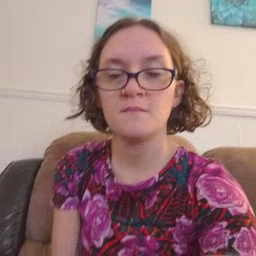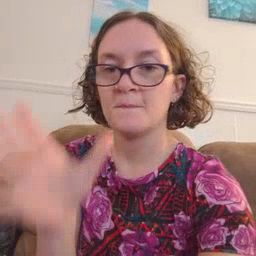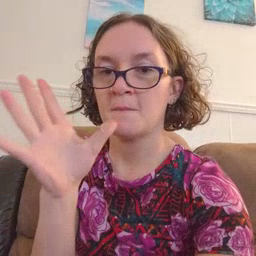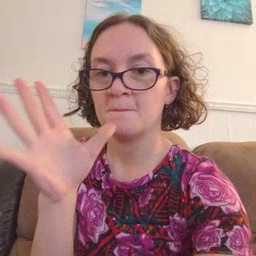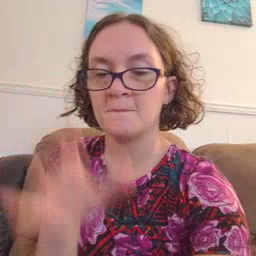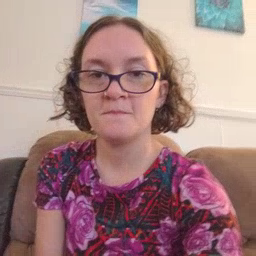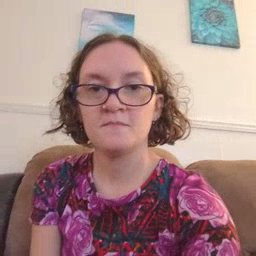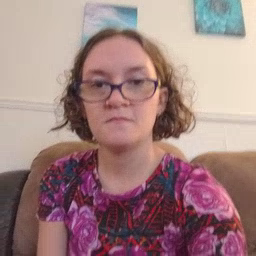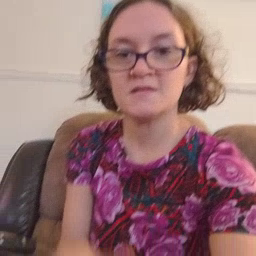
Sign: mom